Question: I'm getting the following Content Security Policy error in chrome when running my React app. I tried googling this for a long time, but I couldn't find enough information about how to fix this when using create-react-app. I would appreciate any help very much.

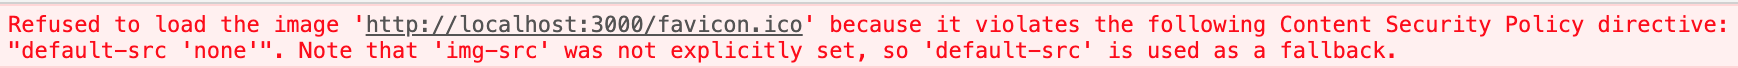
Answer: After a bit search about your issue, I ended up <URL>. I will shortly define what the problem is but for more information I strongly suggest you read the provided link.
## So what is happening here exactly?
This is because the website is configured to use Content Security Policy(CSP) to protect against someone maliciously loading code from a third party. The Content-Security-Policy meta-tag allows you to reduce the risk of XSS attacks by allowing you to define where resources can be loaded from, preventing browsers from loading data from any other locations. This makes it harder for an attacker to inject malicious code into your site.
## How to solve this then?
According to the MDN link that I provided, we should solve this by adding the following meta tag to our 'index.html'.
'''
<meta http-equiv="Content-Security-Policy" content="default-src 'self' *.trusted.com">
'''
'*.trusted.com' should be the trusted site or list of them.
## Then what should it happen on your own localhost?
I have faced several issues like yours and then found out when this error has shown up on your console, this is not necessarily showing you have this exact problem on your project, and the other problems in your main code could cause such an error. I just found some similar issues that will share below:
- <URL>and so on
---
## So what you have to do?
First of all, please check all your existing codes and paths in your project and make sure there are no errors in neither of them. When you get rid of all your errors this should be gone as usual, but if the problem insists to exist please make sure to disable all your extensions in your browser (you can safely test it on incognito without disabling anything) and then run the project and see if the error is gone or not.
1. Get rid of all your project and pathing errors
2. Make sure all your extensions are disabled